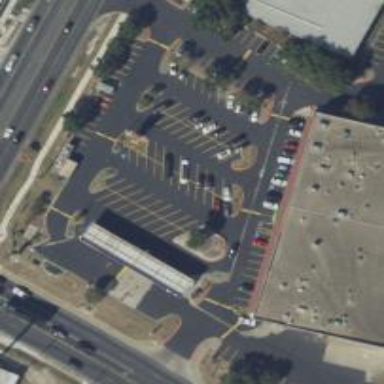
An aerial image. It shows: Car rental service.